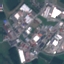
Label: Industrial